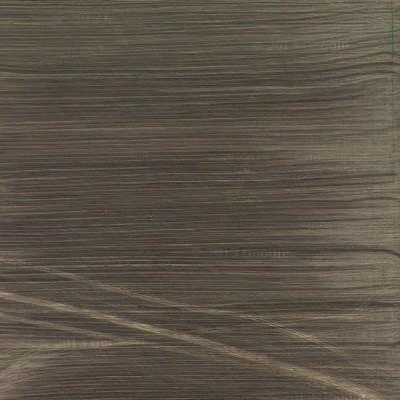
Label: Field